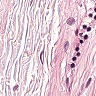
Metastatic tissue present: no